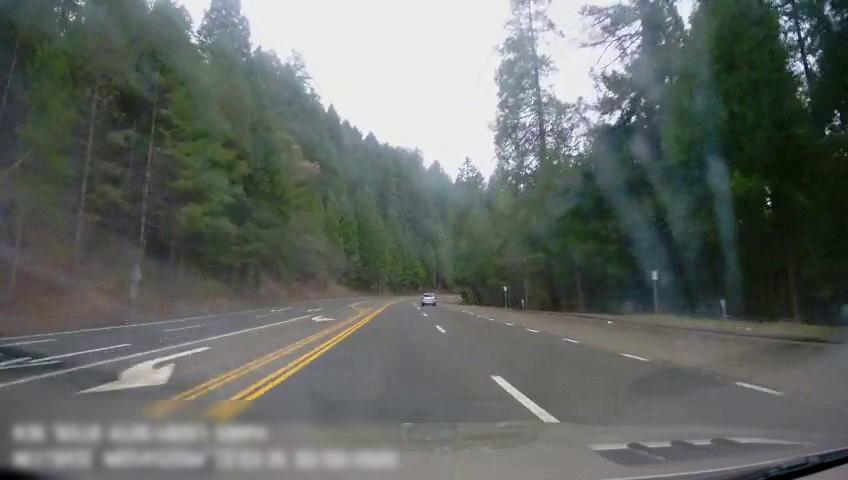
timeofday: Day
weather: Cloudy
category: Drivable Space
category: Vehicles | Car
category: Lanes | Alternate Lane
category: Lanes | Alternate Lane
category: Lanes | Alternate Lane
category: Lanes | Alternate Lane
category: Lanes | Current Lane
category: Lanes | Current Lane
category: Lanes | Alternate Lane